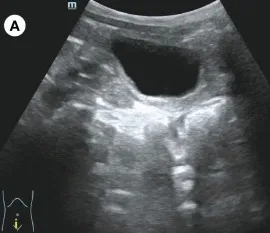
Ultrasound of the patient 10 months after surgery. (A, B) No significant abnormalities were found in the bladder by ultrasound.
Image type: radiology (ultrasound)